Field crop: tomato
Growth stage: 1
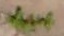
Species: portulaca